Question: What is the possible reason annotation from spring-context cannot be found? I already called spring context on my pom file, but upon calling 'org.springframework.stereotype.Repository' my eclipse cannot find it.
Any help is much appreciated.
Below is my configuration and how I call it.

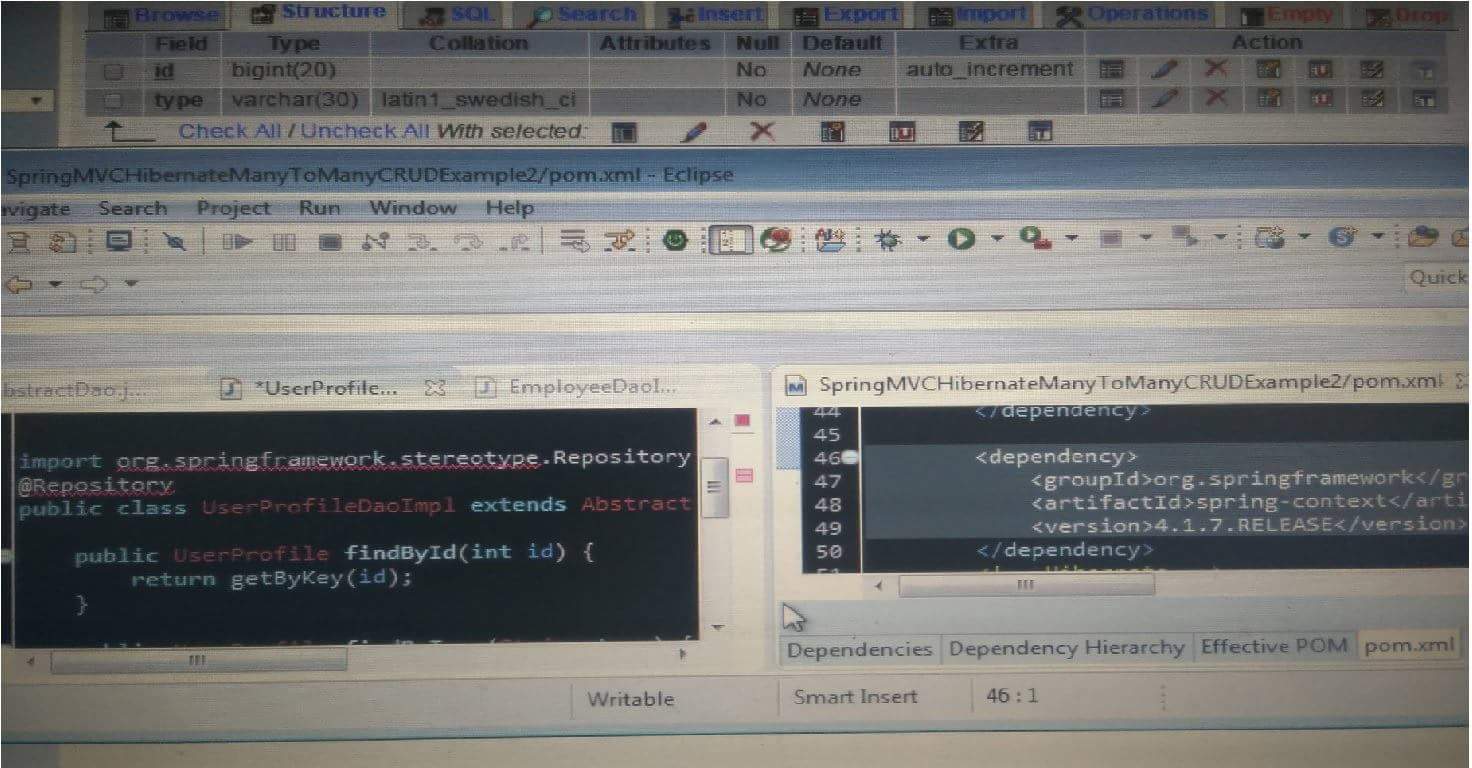
Answer: The class is definately in that package, try to:
- -
If that does not help.. then remove the project and import it again as a maven project.